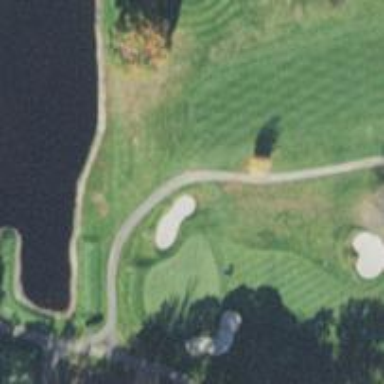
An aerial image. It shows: Path for both roads and golfers.